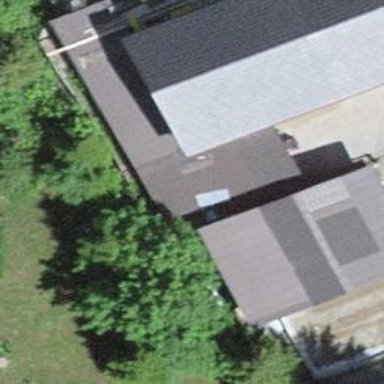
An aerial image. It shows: View of roof of building.